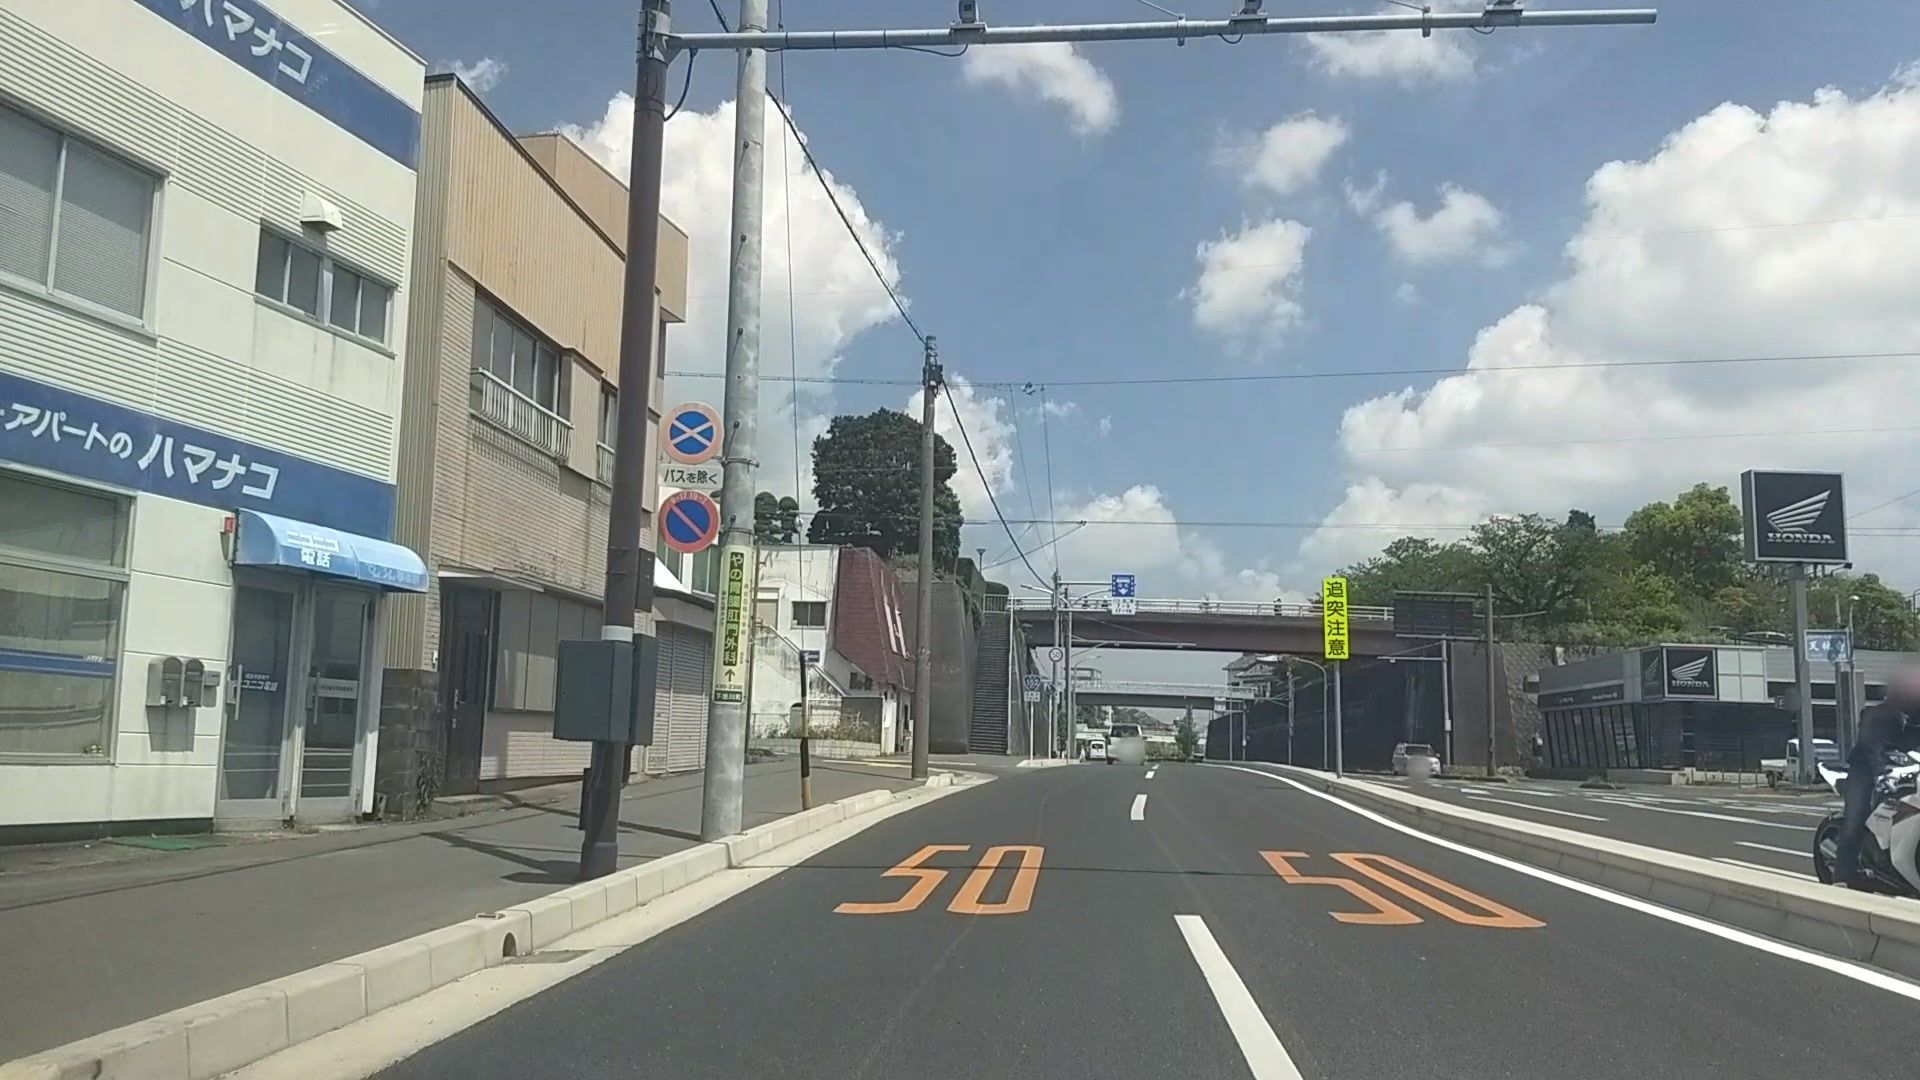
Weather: cloudy
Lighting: day
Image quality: good
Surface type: driving surface
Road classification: trunk
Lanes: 2
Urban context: semi-dense urban cluster
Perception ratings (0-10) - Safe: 3.08, Lively: 6.85, Beautiful: 2.84, Boring: 5.45, Depressing: 4.03, Wealthy: 5.01